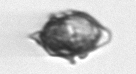
Label: Kryptoperidinium_triquetrum